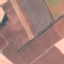
Label: AnnualCrop